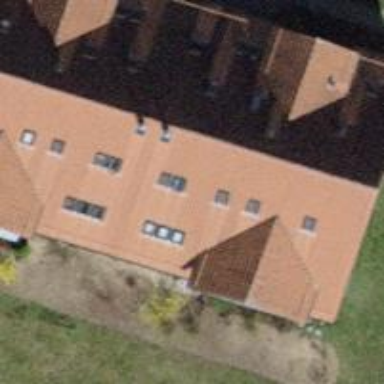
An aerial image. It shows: Gabled building with roof oriented along its structure.